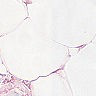
Metastatic tissue present: no